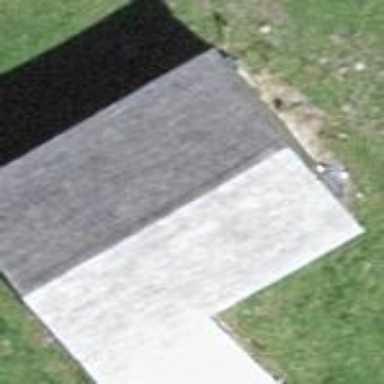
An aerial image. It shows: Cowshed building.